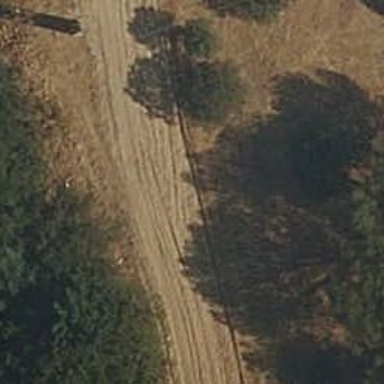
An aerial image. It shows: Dirt path.